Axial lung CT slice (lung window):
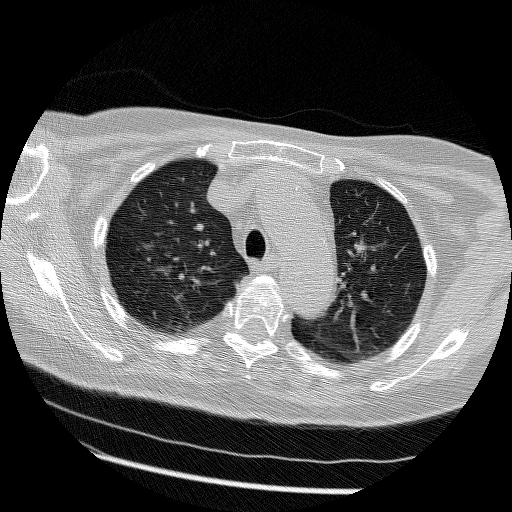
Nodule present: no